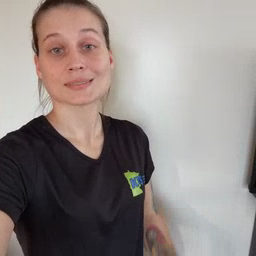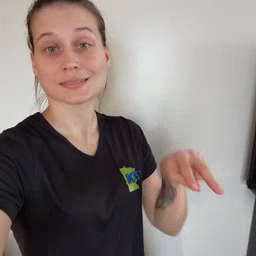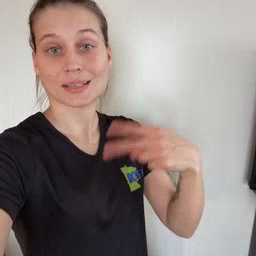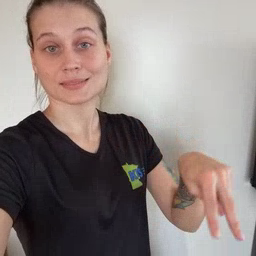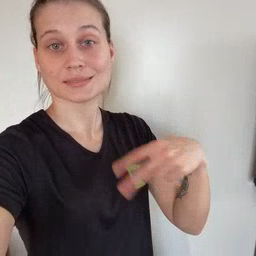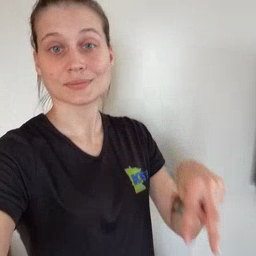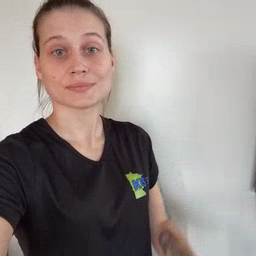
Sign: dance